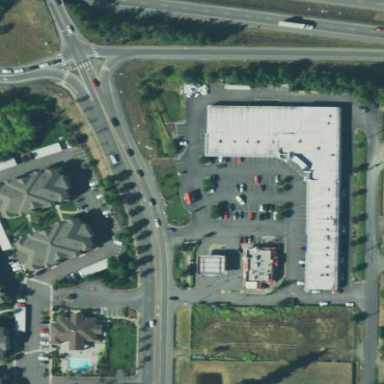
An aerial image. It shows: Retail area.